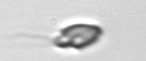
Label: Katodinium_or_Torodinium